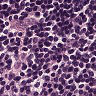
Metastatic tissue present: no